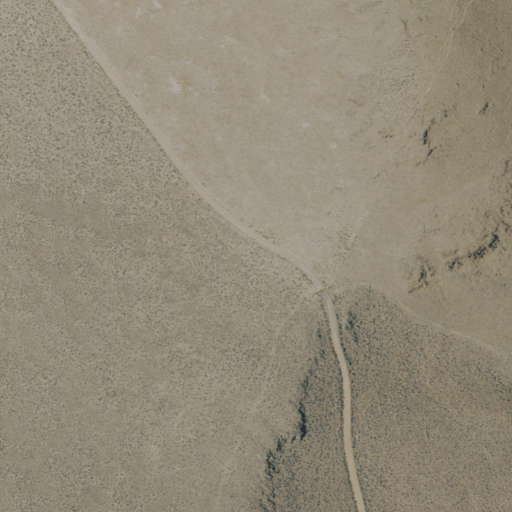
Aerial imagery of gap in Oregon named Twelvemile Summit containing shrub and grassland